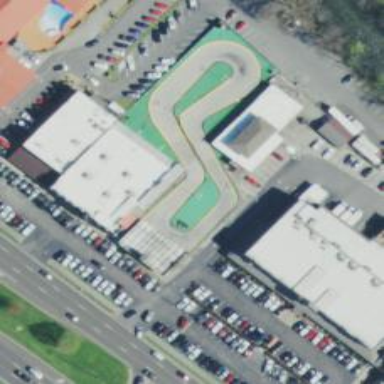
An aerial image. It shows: Gokart raceway.